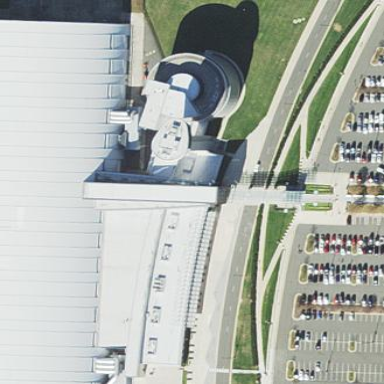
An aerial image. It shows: Building with flat white roof.